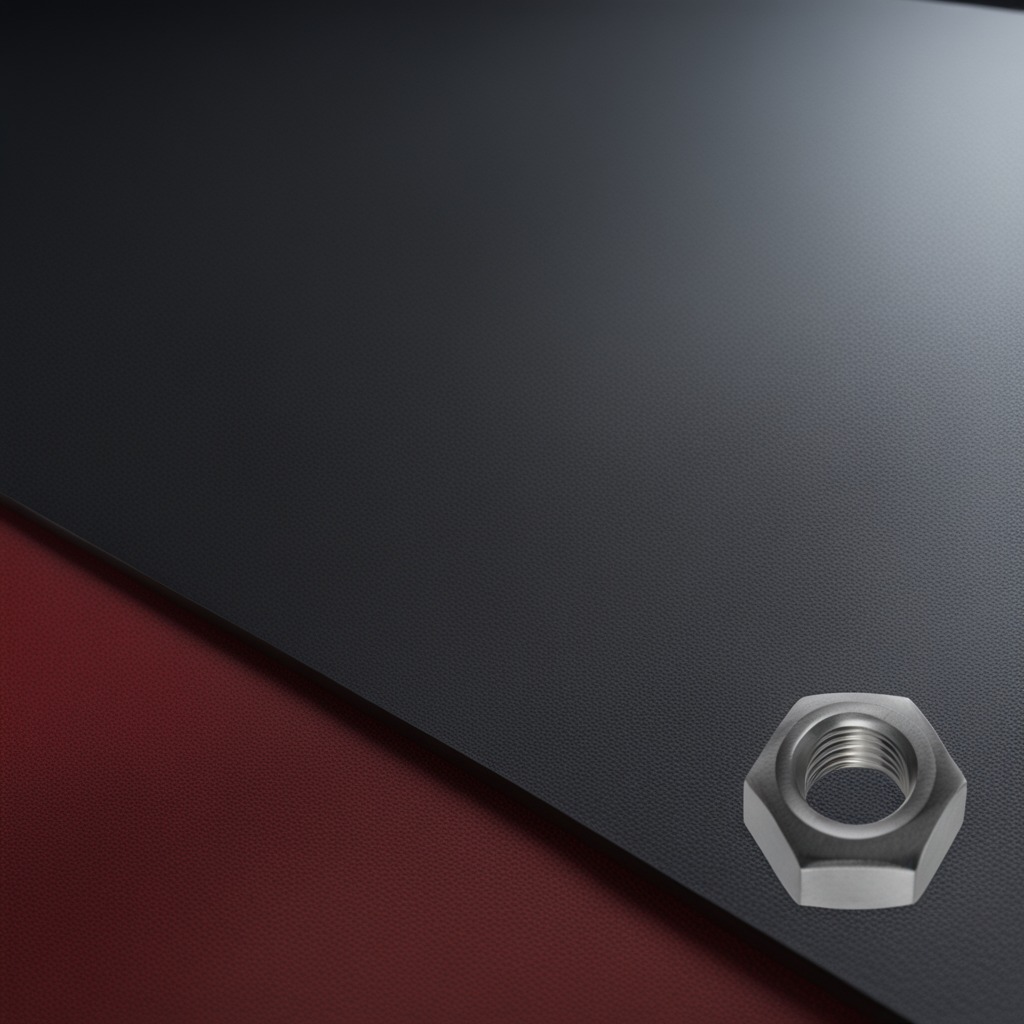
A metal nut lying on a clean granite tabletop covered with a red rubber mat inside a workshop at night dim ambient light soft shadows worn but beneath the mat